Question: I have tableView with custom cell. I load some information from the internet and add it to the table if user scroll table down. Problem: after loading information new cells sometimes rewrite old cells, and sometimes blank cells appears in this table while scrolling. There is my code:
'''
var Bool canEdit = true
@IBOutlet var table : UITableView!
var eventList : [EventCell] = [] // EventCell - custom cell class
func addEventsAndRefresh() {
if (canEdit){
canEdit = false
HTTPManager.getEvents(isFuture: true, offset: eventList.count, didLoad: getEvents) //it creates url and call function "getEvents" after ending async request
}
}
func getEvents(response : NSURLResponse!, data : NSData!, error : NSError!) {
if ((error) != nil) {
HTTPManager.showErrorAlert()
} else {
var result = NSJSONSerialization.JSONObjectWithData(data, options: NSJSONReadingOptions.MutableContainers, error: nil) as NSArray
for elementOfArray in result {
var cell : EventCell = table.dequeueReusableCellWithIdentifier("EventCell") as EventCell
... // parsing result to cell
eventList.append(cell)
}
table.reloadData()
canEdit = true
}
}
func tableView(tableView: UITableView!, numberOfRowsInSection section: Int) -> Int {
return eventList.count
}
func tableView(tableView: UITableView!, cellForRowAtIndexPath indexPath: NSIndexPath!) -> UITableViewCell! {
return eventList[indexPath.row]
}
func scrollViewDidEndDragging(scrollView: UIScrollView!, willDecelerate decelerate: Bool) {
var currentOffset = scrollView.contentOffset.y;
var maximumOffset = scrollView.contentSize.height - scrollView.frame.size.height;
if (maximumOffset - currentOffset <= -40.0 && canEdit) {
addEventsAndRefresh()
}
}
'''

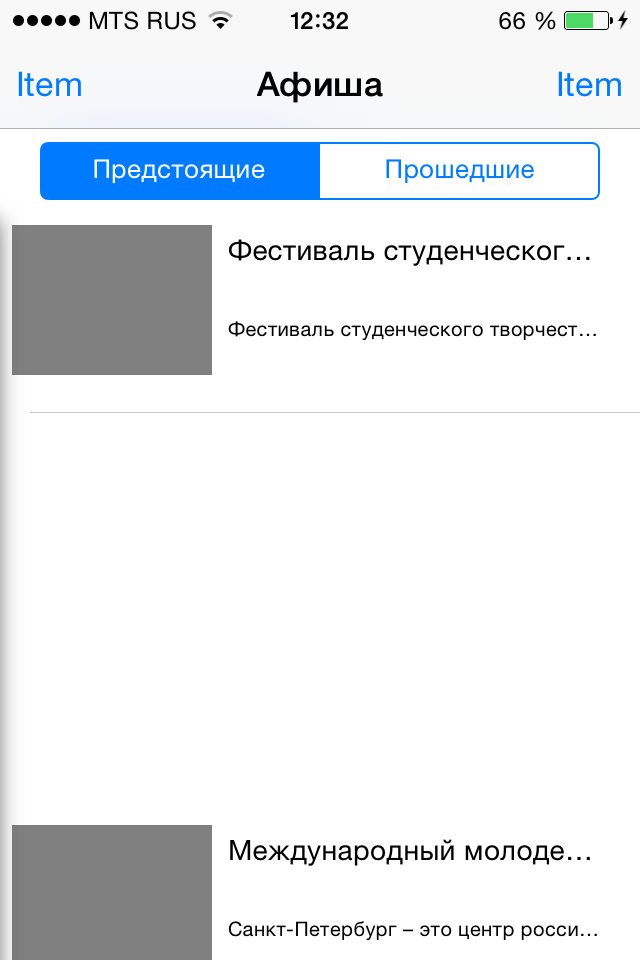
Answer: I got the same problem when I reused the cell variable as you do.
Try to not put your cells in a list but instead save your result list as an instance variable and get the objects by in index in cellForRowAtIndexPath function as shown below.
'''
func tableView(tableView: UITableView!, cellForRowAtIndexPath indexPath: NSIndexPath!) -> UITableViewCell! {
var cell : EventCell = table.dequeueReusableCellWithIdentifier("EventCell") as EventCell
var element = result[indexPath.row] as YourObject
//Do something with cell
return cell
}
'''